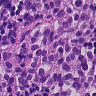
Metastatic tissue present: yes